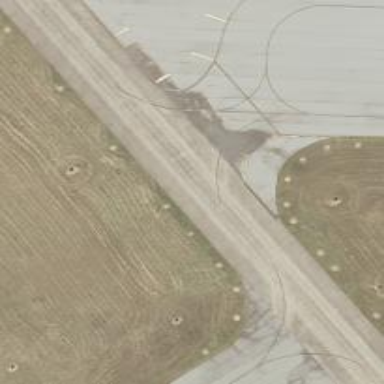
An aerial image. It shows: Image of taxiway at airport.